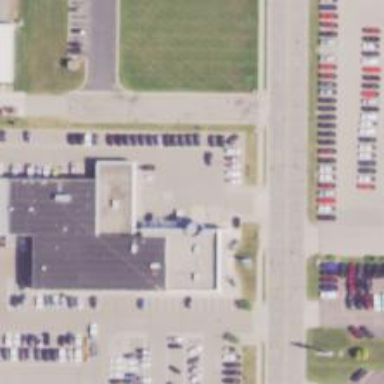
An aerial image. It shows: Car shop building.